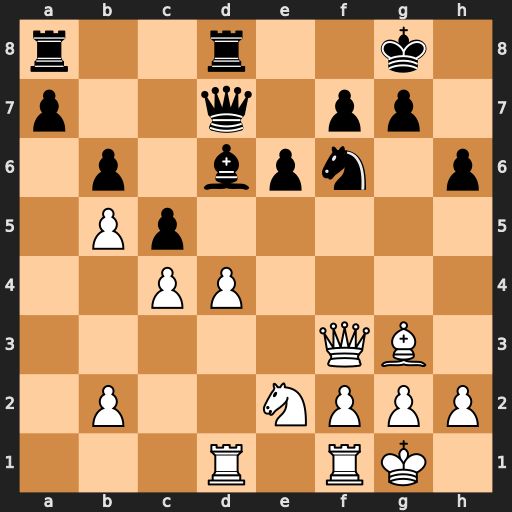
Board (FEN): r2r2k1/p2q1pp1/1p1bpn1p/1Pp5/2PP4/5QB1/1P2NPPP/3R1RK1
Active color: w
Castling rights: -
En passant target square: -
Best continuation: dxc5 Bxc5 Rxd7